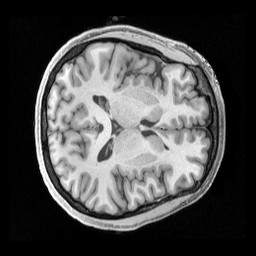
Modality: T1w
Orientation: axial
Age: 34
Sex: female
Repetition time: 2.4 s
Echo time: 0.00222 s